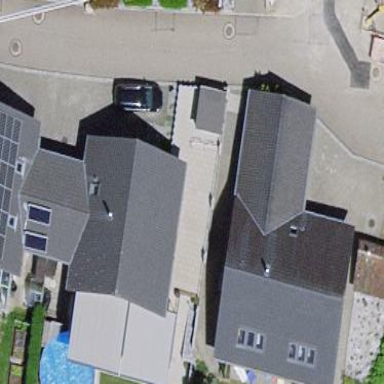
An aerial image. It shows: Residential building.